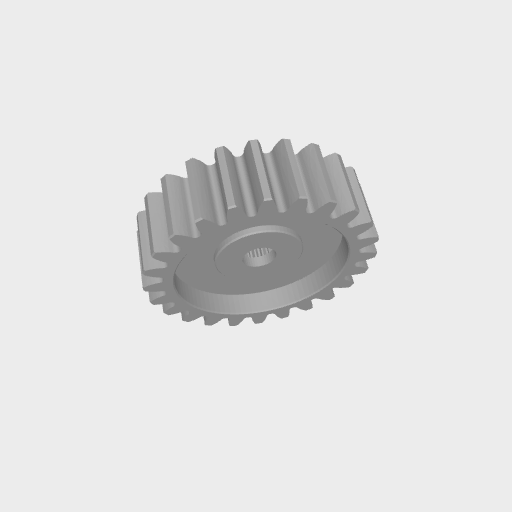
Part: ServoGear24T